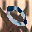
Label: 0